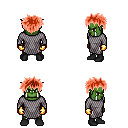
a pixel art fantasy rpg character, male body template, orc, green skin, chain mail, white pants, red bedhead hairstyle, gold gloves, black shoes, four views (front, back, left, right), 2x2 character sprite sheet, small pixel art, hard edges, no anti-aliasing